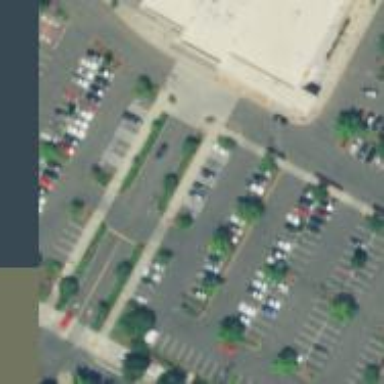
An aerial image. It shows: Parking space is available.